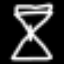
Label: hourglass